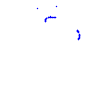
Particle: proton